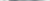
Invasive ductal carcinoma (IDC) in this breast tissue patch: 0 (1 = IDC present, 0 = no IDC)